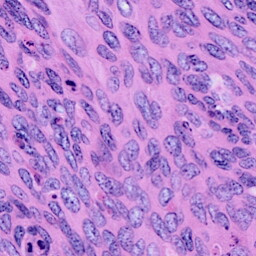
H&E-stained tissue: Cervix